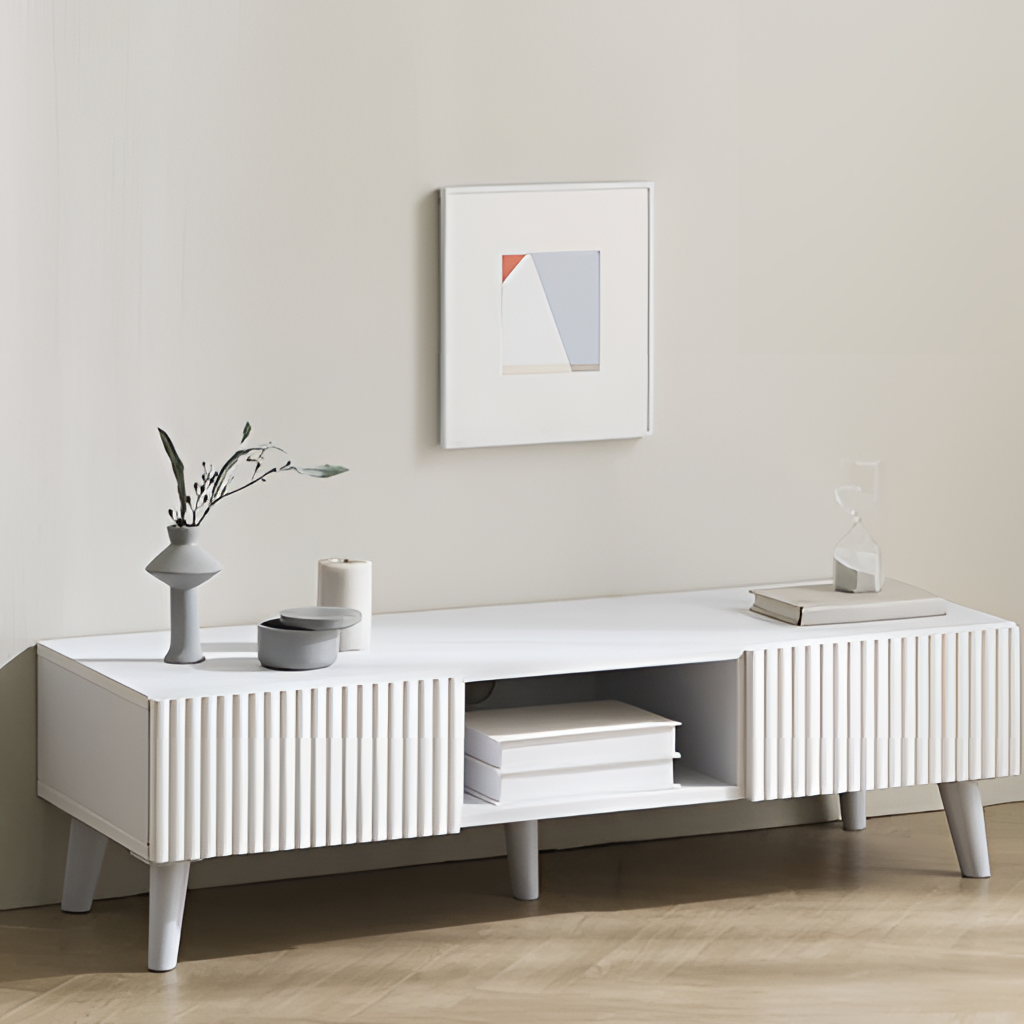
white wood media console, living room, paint wallpaper, with solid pattern, minimalist, wood flooring, with herringbone pattern